Question: Following is the Duplex Service and its WebConfig file. In the service, the transmitting client sends it data via method and the receiving client receives the data via from CallBackContract.
Now the issue is, if I run the clients for first time it works perfectly, but if I re-run the clients it give the following error at while .
> The communication object, System.ServiceModel.Channels.ServiceChannel,
cannot be used for communication because it has been Aborted.
'''
[ServiceContract(CallbackContract=typeof(IContactManagerCallBackService))]
public interface IContactManagerUserService
{
[OperationContract(IsOneWay = true)]
void SubscribeAsReceiver();
[OperationContract(IsOneWay = true)]
void SubscribeAsTransmitter();
[OperationContract]
void TransmitUserData(UserInfo info);
}
[ServiceContract]
public interface IContactManagerCallBackService
{
[OperationContract(IsOneWay = true)]
void PublishUserData(UserInfo info);
}
[DataContract]
public class UserInfo
{
[DataMember]
public bool PaidUser { get; set; }
[DataMember]
public string ProfileName{ get; set;}
[DataMember]
public string ComputerName { get; set; }
[DataMember]
public string IPAddress { get; set; }
[DataMember]
public string MACAddress { get; set; }
}
'''
'''
[ServiceBehavior(InstanceContextMode=InstanceContextMode.Single)]
public class ContactManagerUserService : IContactManagerUserService
{
SynchronizedCollection<IContactManagerCallBackService> receiverClients;
public ContactManagerUserService()
{
receiverClients = new SynchronizedCollection<IContactManagerCallBackService>();
}
public void SubscribeAsReceiver()
{
IContactManagerCallBackService client = OperationContext.Current.GetCallbackChannel<IContactManagerCallBackService>();
receiverClients.Add(client);
}
public void TransmitUserData(UserInfo info)
{
foreach (IContactManagerCallBackService receiverClient in receiverClients)
{
receiverClient.PublishUserData(info);
}
}
'''
'''
<system.serviceModel>
<diagnostics>
<messageLogging logEntireMessage="true" logMalformedMessages="true"
logMessagesAtServiceLevel="true" logMessagesAtTransportLevel="true" />
</diagnostics>
<bindings>
<netTcpBinding>
<binding name="NewBinding0" maxConnections="1000"
portSharingEnabled="true">
<security mode="None" />
</binding>
</netTcpBinding>
</bindings>
<services>
<service name="ContactManagerService.ContactManagerUserService">
<endpoint address="mex" binding="netTcpBinding" bindingConfiguration=""
name="dataEndPoint" contract="ContactManagerService.IContactManagerUserService" />
<endpoint binding="mexTcpBinding" bindingConfiguration="" name="mexHttp"
contract="IMetadataExchange" />
<host>
<baseAddresses>
<add baseAddress="net.tcp://localhost/ContactManagerUserService" />
</baseAddresses>
</host>
</service>
</services>
<behaviors>
<serviceBehaviors>
<behavior name="">
<serviceMetadata httpGetEnabled="false" />
<serviceDebug includeExceptionDetailInFaults="true" />
</behavior>
</serviceBehaviors>
</behaviors>
<serviceHostingEnvironment multipleSiteBindingsEnabled="true" />
</system.serviceModel>
'''
---
The code runs perfectly for the first time.
Actually the problem is created by Transmitter, which we never subscribe or unsubscribe.

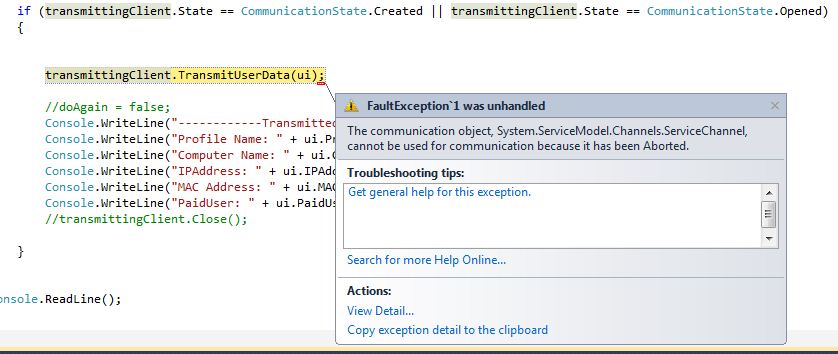
Answer: After the first receiver exits, its channel is still saved in the receiverClients collection in the service, so the next time a transmit occurs, the server will attempt to callback to a non-existent client. You must remove the receiver from the collection when it ends, perhaps with an unsubscribe contract operation. There are a number of ways to implement this. Here is one example. (These are the changes, only - please let me know if you would like the entire project.)
In IContactManagerUserService.cs:
'''
// receivers must identify themselves
[OperationContract(IsOneWay = true)]
void SubscribeAsReceiver(string receiverID);
// new operation
[OperationContract(IsOneWay = true)]
void UnSubscribeAsReceiver(string receiverID);
'''
In ContactManagerUserService.cs
'''
// replace synchronized collection with thread-safe dictionary
using System.Collections.Concurrent;
ConcurrentDictionary<string, IContactManagerCallBackService> receiverClients;
public ContactManagerUserService()
{
receiverClients = new ConcurrentDictionary<string, IContactManagerCallBackService>();
}
public void SubscribeAsReceiver(string receiverID)
{
IContactManagerCallBackService client = OperationContext.Current.GetCallbackChannel<IContactManagerCallBackService>();
receiverClients.TryAdd(receiverID, client);
}
public void UnSubscribeAsReceiver(string receiverID)
{
IContactManagerCallBackService client;
receiverClients.TryRemove(receiverID, out client);
}
public void TransmitUserData(UserInfo info)
{
foreach (IContactManagerCallBackService receiverClient in receiverClients.Values)
{
receiverClient.PublishUserData(info);
}
}
'''
In ReceiverClient.Program.cs (don't forget to update ServiceReferences since the contract has changed):
'''
// one way to uniquely identify this receiver
string rcvID = Guid.NewGuid().ToString();
// .... //
receivingClient.SubscribeAsReceiver(rcvID);
// .... //
Console.ReadLine();
// Important - this line must be executed, or service will again throw error.
// So when debugging, don't just close window, press enter to execute this line.
// In more robust setting, this would probably go in finally{} block, or in Dispose()
receivingClient.UnSubscribeAsReceiver(rcvID);
'''
You may want to have a version of the service you can run locally, so you can step into it and debug it. Also, I have found logging messages to the service log to be very helpful when you can't run the service locally.
You can search WCF Publisher/Subscriber for more info.